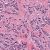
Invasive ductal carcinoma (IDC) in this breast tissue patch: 1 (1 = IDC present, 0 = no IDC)